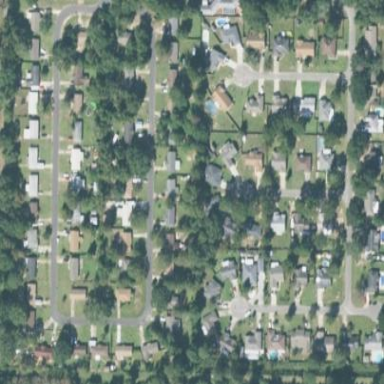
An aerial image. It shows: Residential area composed of single-family homes.